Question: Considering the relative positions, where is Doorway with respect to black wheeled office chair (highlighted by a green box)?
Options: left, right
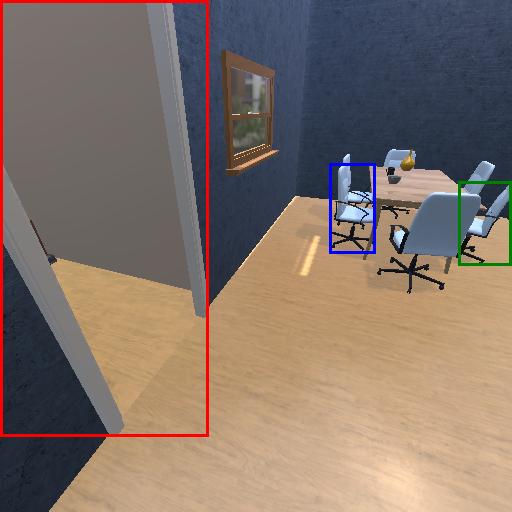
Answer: left